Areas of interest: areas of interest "Car Dealership"
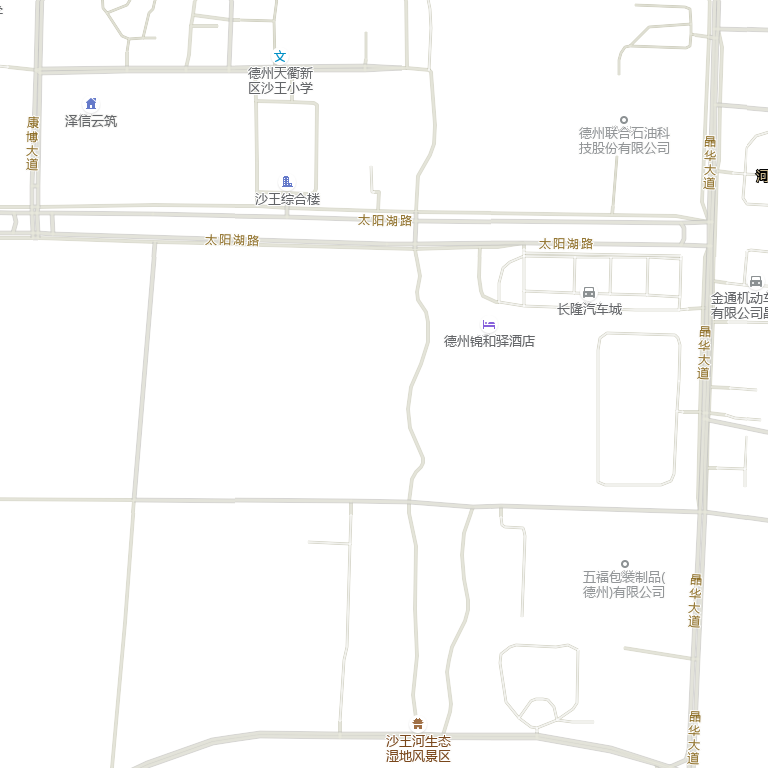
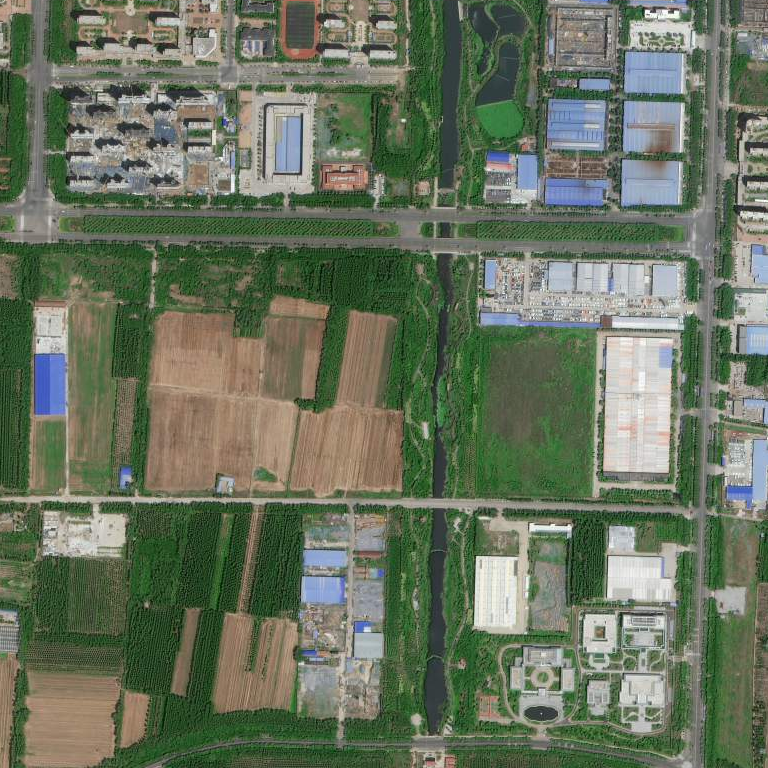